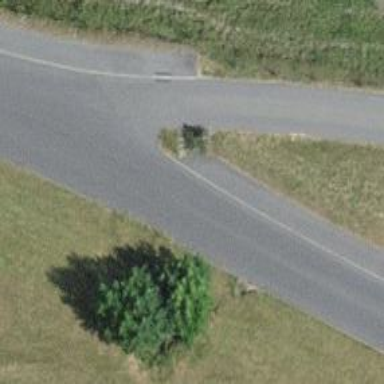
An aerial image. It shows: Set of steps on the road.